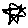
Label: star